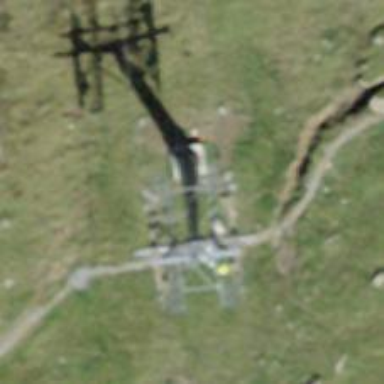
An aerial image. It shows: Pylon used for aerialway.